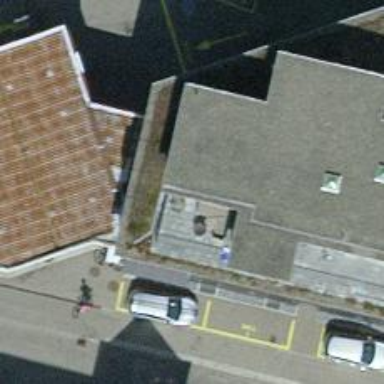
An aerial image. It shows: Convenience shop.